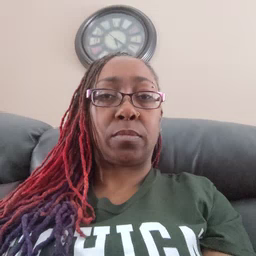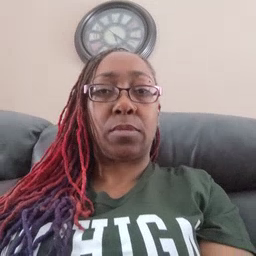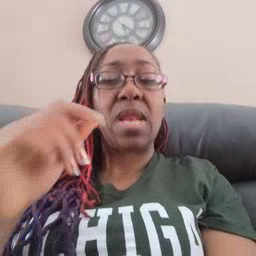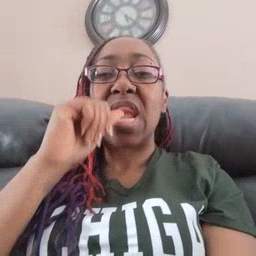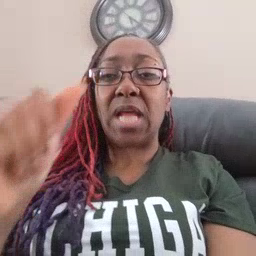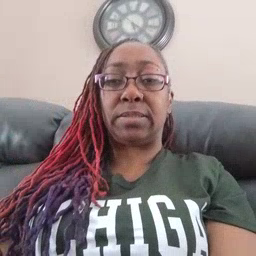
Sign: nuts